Question: I'm very new using hibernate, so i'm getting problems when i try to connect to the Oracle database. I'm following step by step <URL> in the 'Creating the Hibernate Reverse Engineering File' i got some errors when oracle driver tried to establish a connection. This is the exact error:

This is my hibernate.cfg.xml:
'''
<?xml version="1.0" encoding="UTF-8"?>
<!DOCTYPE hibernate-configuration PUBLIC "-//Hibernate/Hibernate Configuration DTD 3.0//EN" "http://hibernate.sourceforge.net/hibernate-configuration-3.0.dtd">
<hibernate-configuration>
<session-factory>
<property name="hibernate.dialect">org.hibernate.dialect.OracleDialect</property>
<property name="hibernate.connection.driver_class">oracle.jdbc.driver.OracleDriver</property>
<property name="hibernate.connection.url">jdbc:oracle:thin:@localhost:1521:orcl</property>
<property name="hibernate.connection.username">hotel</property>
<property name="hibernate.connection.password">hotel</property>
<property name="hibernate.show_sql">true</property>
<property name="hibernate.current_session_context_class">thread</property>
<property name="hibernate.query.factory_class">org.hibernate.hql.classic.ClassicQueryTranslatorFactory</property>
</session-factory>
</hibernate-configuration>
'''
Maybe i need to set the jdbc oracle driver somewhere but i don't know exactly where. Any idea of what could be wrong?
Thanks in advance!!
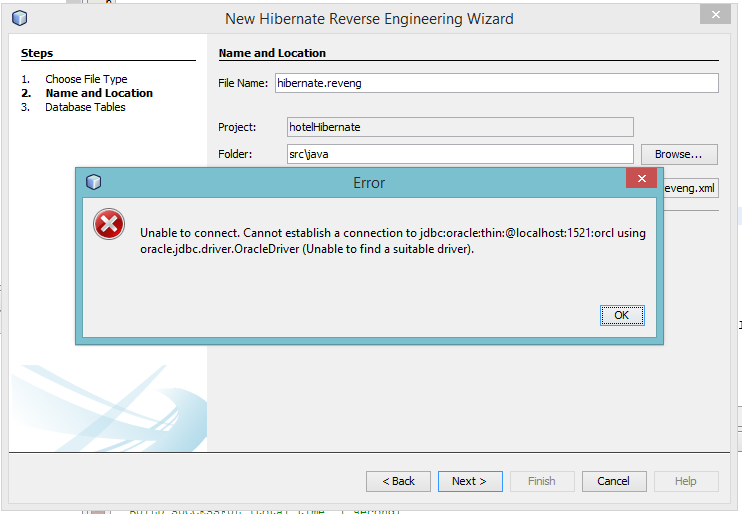
Answer: The Oracle driver is not in your classpath. You need to go to the Oracle site and download the Oracle thin driver. Here is the page for 11g:
<URL>
Here are the netbeans instructions for talking to oracle:
<URL>
You'll have to install the Oracle Database Instant Client first and then make sure that the ojdbc6.jar file is on your classpath.